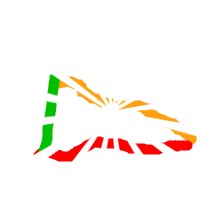
Shape: triangle